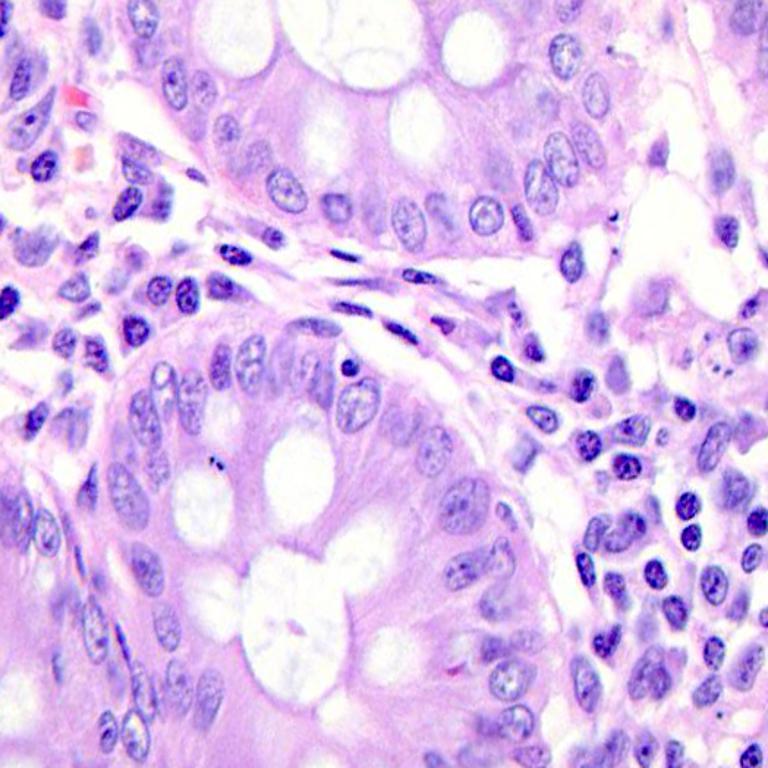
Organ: colon
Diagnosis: benign